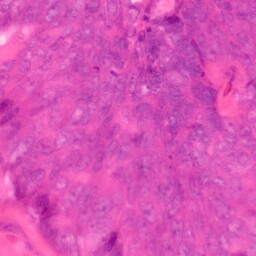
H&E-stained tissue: Colon